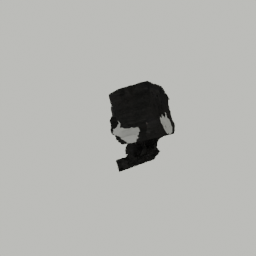
Label: architecture